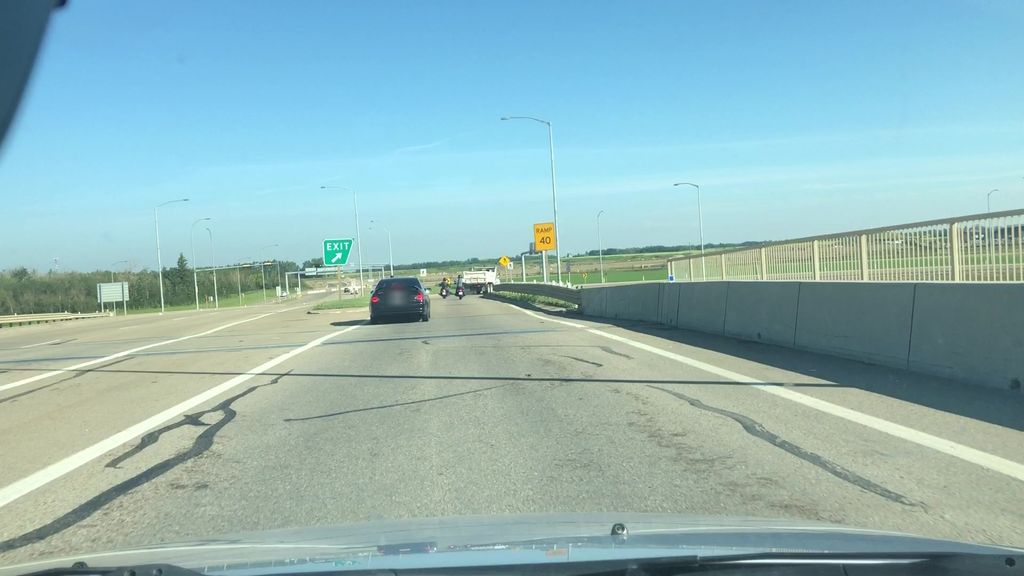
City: edmonton